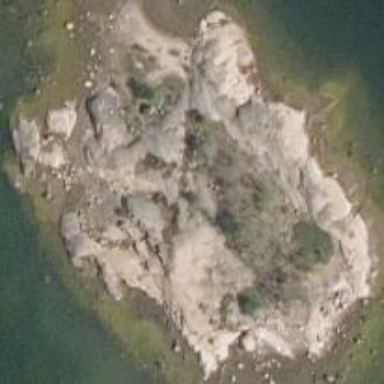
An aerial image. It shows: Landscape of bare rock.